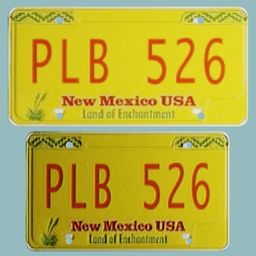
Label: mechanical